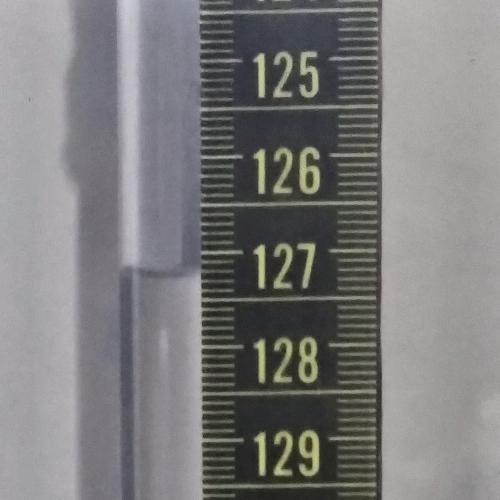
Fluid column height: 127.3 cm